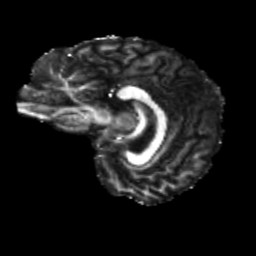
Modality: FA
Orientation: sagittal
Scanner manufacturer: siemens
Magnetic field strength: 3 T
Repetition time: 4 s
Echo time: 0.0594 s